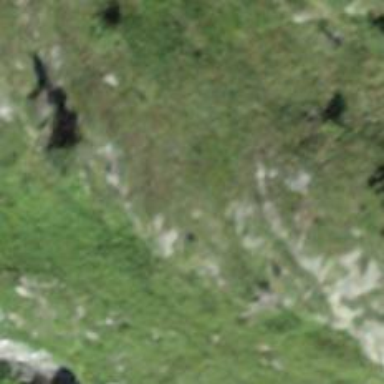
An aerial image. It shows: Natural cliff.